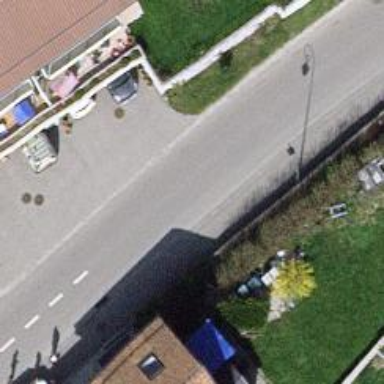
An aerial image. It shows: Tertiary road with asphalt surface.